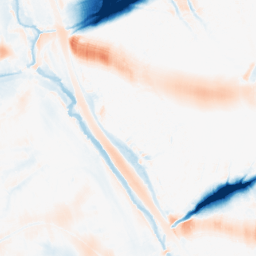
Category: morphological
Decomposition family: morphological_ellipse
Decomposition parameters: operation: average
width: 50
height: 30
Upsampling method: linear_exact
Upsampling parameters: scale: 8
Upsampling scale: 8